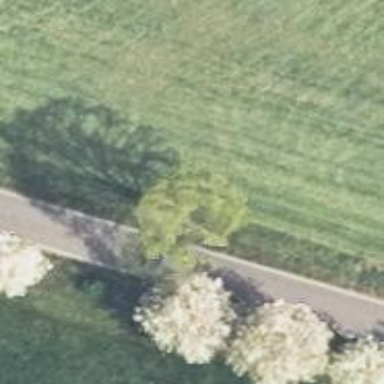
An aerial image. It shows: Deciduous tree with broadleaved leaves.